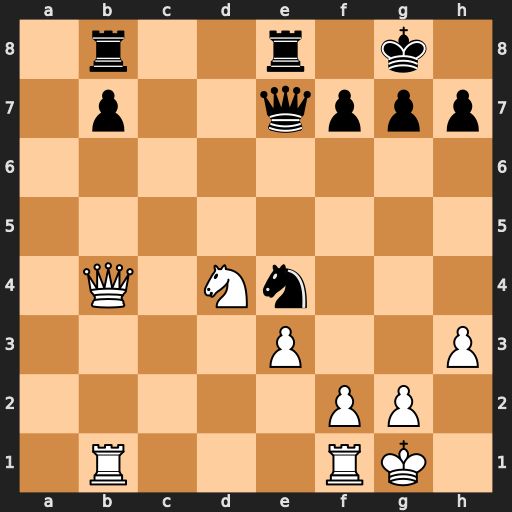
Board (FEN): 1r2r1k1/1p2qppp/8/8/1Q1Nn3/4P2P/5PP1/1R3RK1
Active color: w
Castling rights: -
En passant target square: -
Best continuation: Qxe7 Rxe7 Nc6 Rbe8 Nxe7+